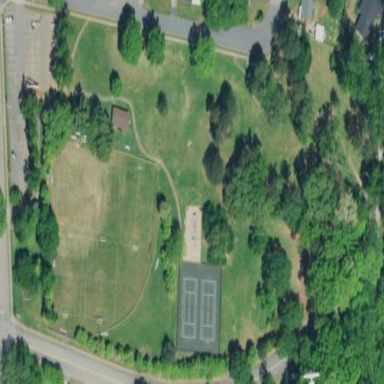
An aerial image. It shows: Park.